Question: I want to change the style of a button in an android app. here is a picture that has both kinds of buttons, the one that I have now, and the one that I want to switch to:

the kinds of buttons that I am using now, look like any of the letters on that keyboard. the ones that I want to use like like the arrows. I would I go about changing this. I prefer to do it in xml but I can do it in java if that is the only way. Thanks
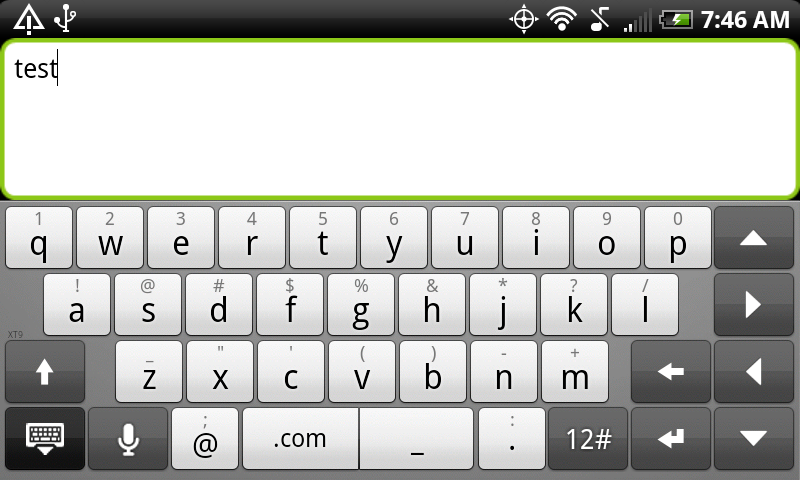
Answer: change the background of the Button to a png image with arrows!
in XML use android:background="@drawable/yourimage"
To get more sophisticated control check here,
<URL>